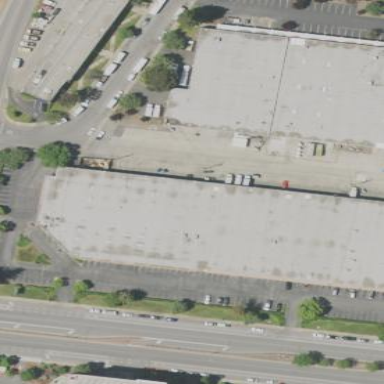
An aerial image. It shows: Parking area with asphalt surface.